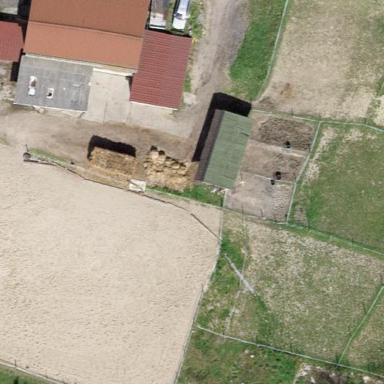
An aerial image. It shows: Farmyard area.